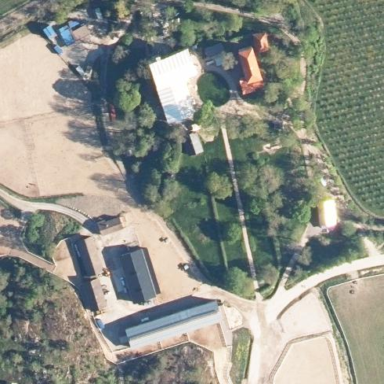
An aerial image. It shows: Farmyard in rural farm setting.